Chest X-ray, PA view. Patient: 63 years old, sex M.
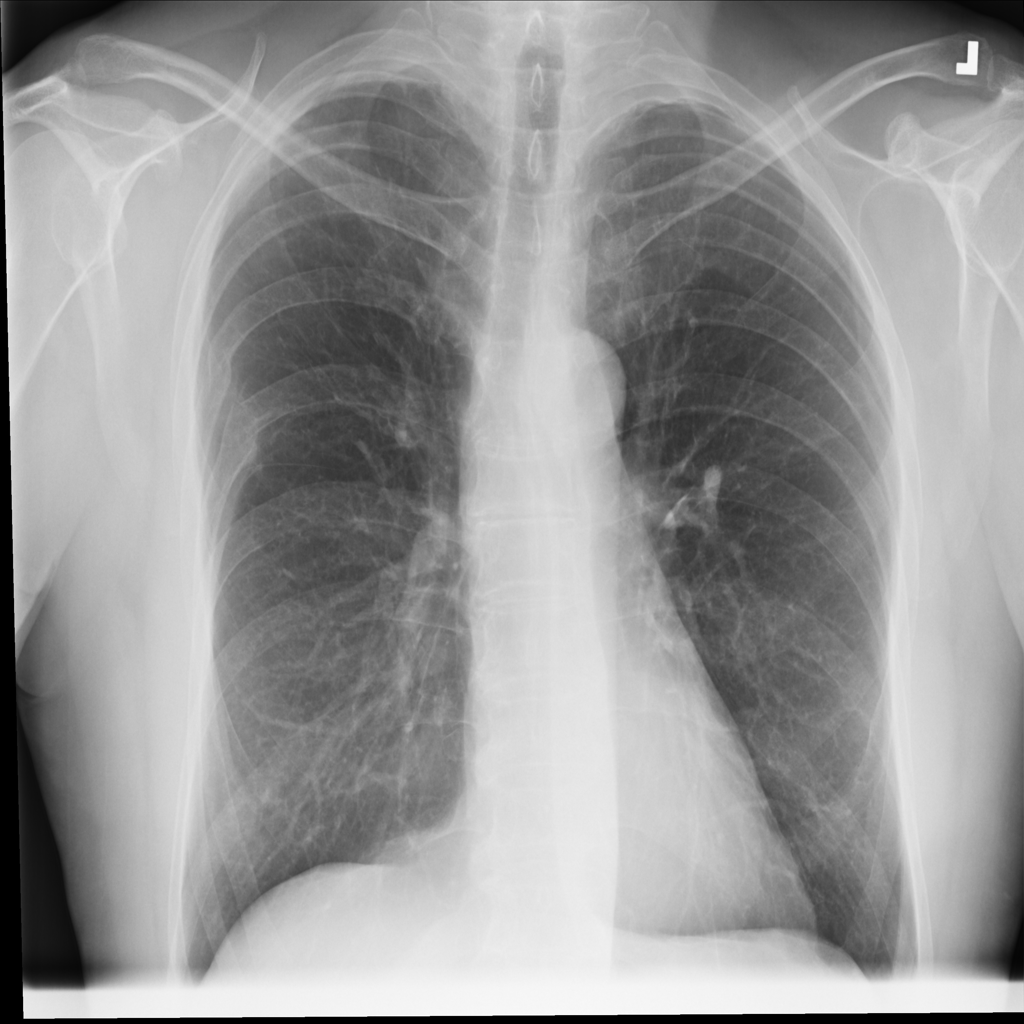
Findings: No Finding